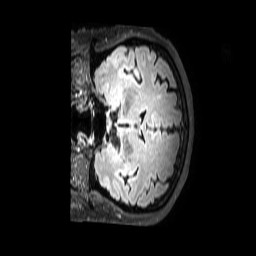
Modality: FLAIR
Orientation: coronal
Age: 65
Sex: male
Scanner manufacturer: philips
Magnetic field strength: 3 T
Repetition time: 4.8 s
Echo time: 0.2794 s